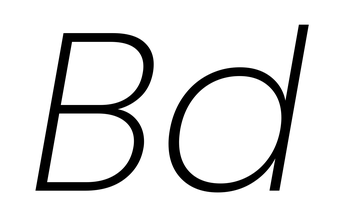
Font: Poppins-ExtraLightItalic